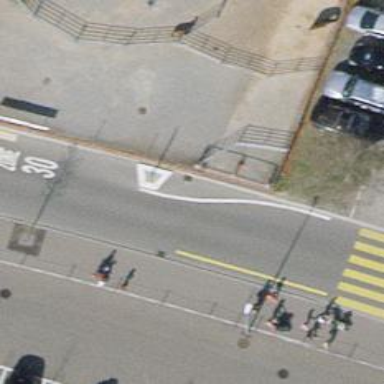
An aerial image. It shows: Chicane for traffic calming.